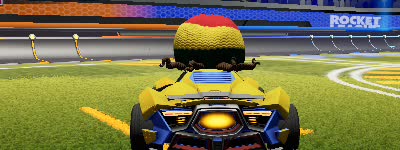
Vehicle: werewolf